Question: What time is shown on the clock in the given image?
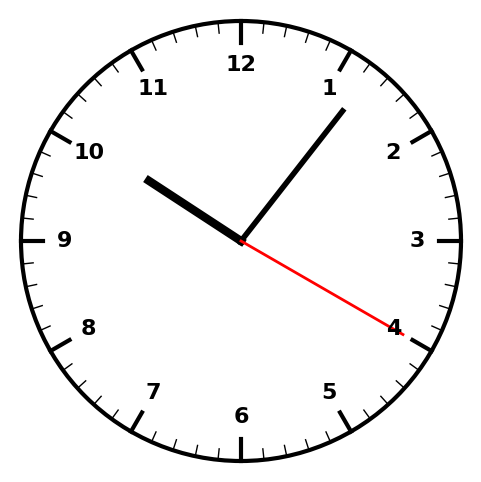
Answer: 10:06:20